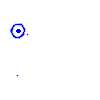
Particle: proton